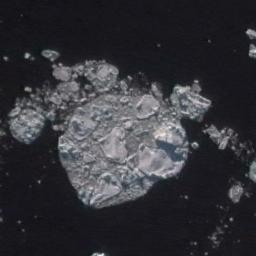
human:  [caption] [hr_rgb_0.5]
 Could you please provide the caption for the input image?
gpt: Some pieces of sea ice of different sizes gather into a sea ice .

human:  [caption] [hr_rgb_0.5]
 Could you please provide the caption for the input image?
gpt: Countless ice cubes of all sizes are closely connected into a large piece floating on the deep blue sea .

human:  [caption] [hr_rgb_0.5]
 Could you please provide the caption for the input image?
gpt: There is a big ice and many small ice on the deep blue sea .

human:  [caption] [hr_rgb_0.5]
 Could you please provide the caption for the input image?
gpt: There are sea ice of different sizes .

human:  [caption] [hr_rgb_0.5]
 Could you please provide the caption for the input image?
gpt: There are some sea ice linked into a sheet .